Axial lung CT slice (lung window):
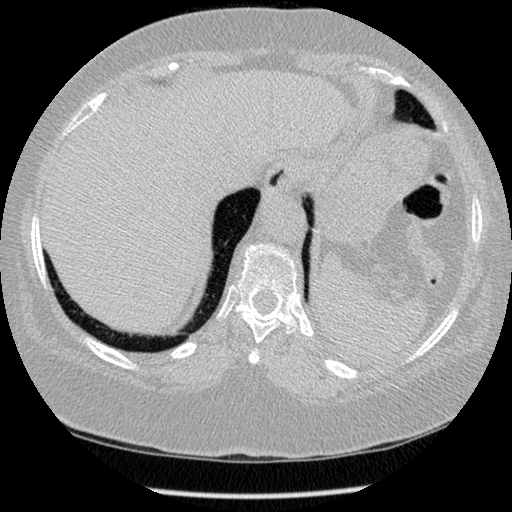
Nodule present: no